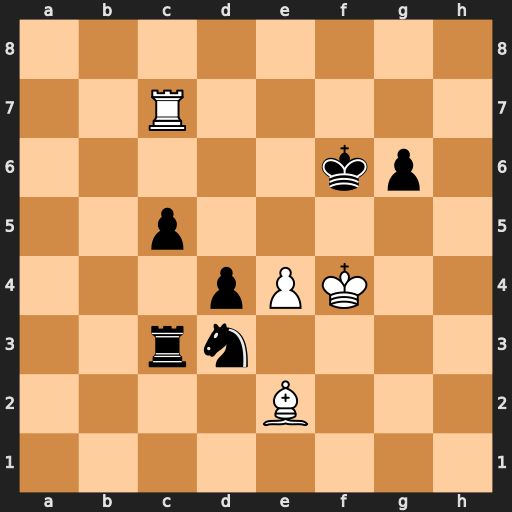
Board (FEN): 8/2R5/5kp1/2p5/3pPK2/2rn4/4B3/8
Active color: w
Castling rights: -
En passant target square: -
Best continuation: Bxd3 g5+ Kg4 Rxd3 Rxc5